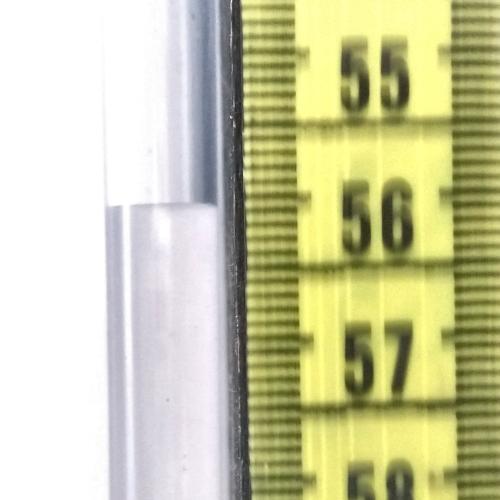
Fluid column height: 56.1 cm